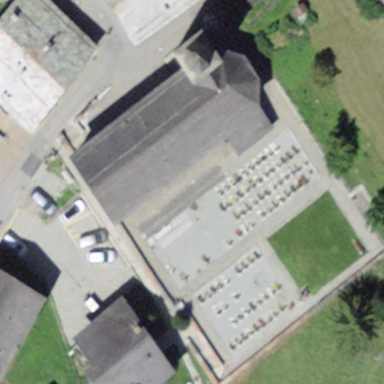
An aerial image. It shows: Cemetery.